Interaction volume radius: 5 \u00c5
Interaction volume height: 40 \u00c5
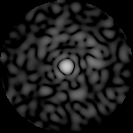
Disorder parameter: 0.8227